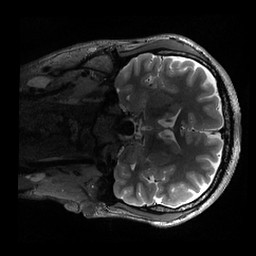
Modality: T2w
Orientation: coronal
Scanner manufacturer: siemens
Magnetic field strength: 3 T
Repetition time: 3.2 s
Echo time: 0.564 s